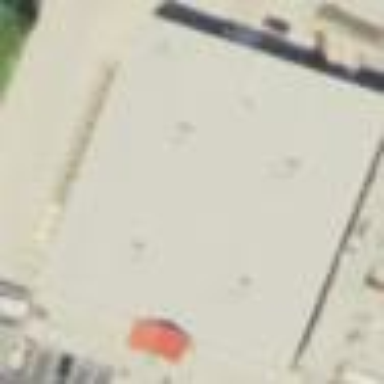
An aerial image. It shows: Retail building that serves as country store.